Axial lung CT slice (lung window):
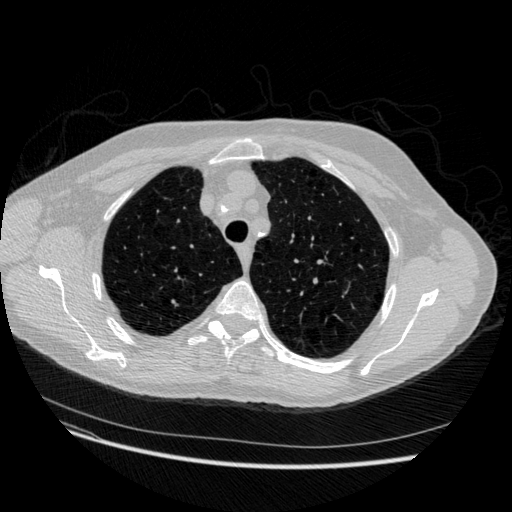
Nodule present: no